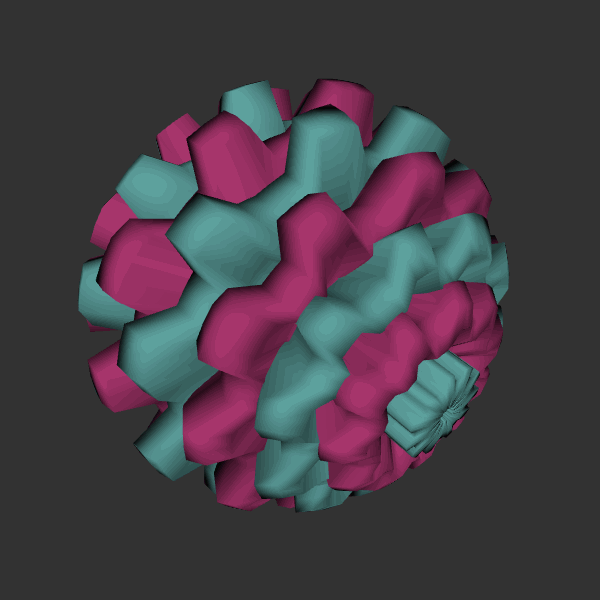
Background: dark